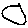
Label: circle